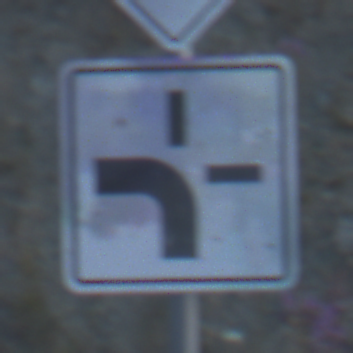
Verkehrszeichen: VerlaufVorfahrtsstrasse1
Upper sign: Vorfahrtsstrasse
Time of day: SunriseSunset
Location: Outdoor (RoadRail)
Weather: Clear
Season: NotSpecified
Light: Natural